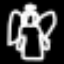
Label: angel